Question: Sorry for my English. I can not understand the work with of radius. I need to create a transparent figure in which to store the text.

Below I have created a figure, but rounded corners at the top-left corner does not work
'''
<layer-list xmlns:android="http://schemas.android.com/apk/res/android">
<item android:top="-1dp" android:right="-1dp" android:left="-1dp" android:bottom="-1dp">
<shape>
<stroke
android:width="1dp"
android:color="#ababb2" />
</shape>
</item>
</layer-list>
'''
if i use corners
'''
<corners android:radius="1dp"
android:bottomRightRadius="2dp" android:bottomLeftRadius="0dp"
android:topLeftRadius="2dp" android:topRightRadius="0dp"/>
'''
a figure rounded everyone, not just the angle that I need
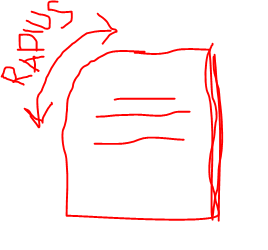
Answer: Try this:
Create a xml file in 'res/drawable' called 'rounded_corner.xml':
'''
<?xml version="1.0" encoding="utf-8"?>
<shape xmlns:android="http://schemas.android.com/apk/res/android"
android:shape="rectangle">
<corners
android:bottomRightRadius="0dp" android:bottomLeftRadius="0dp"
android:topLeftRadius="5dp" android:topRightRadius="0dp"/>
</shape>
'''
Then, apply the drawable to your view's background like:
'''
<TextView android:id="@+id/example"
android:width="wrap_content"
android:height="wrap_content"
android:background="@drawable/rounded_corner"/>
'''